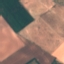
Land use / land cover class: AnnualCrop